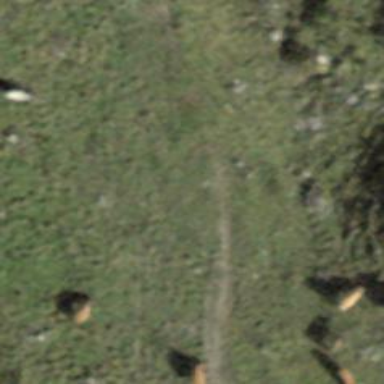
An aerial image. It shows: Unpaved path.